Aerial crown-view tile of a tropical tree (Barro Colorado Island, Panama), acquired 20241112:
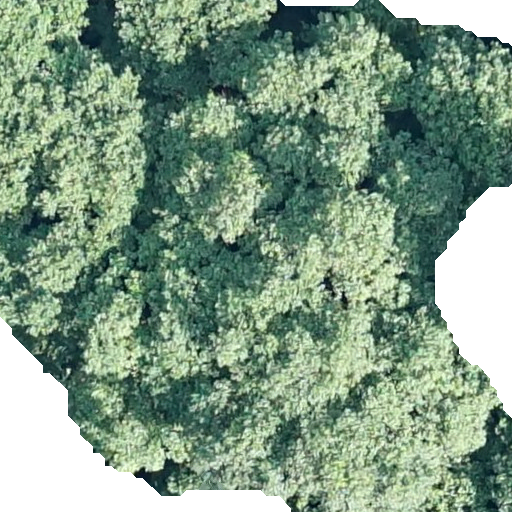
Species: Hieronyma alchorneoides
GBIF accepted scientific name: Hieronyma alchorneoides
Crown area: 442.682 m²